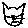
Label: cat